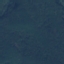
Land use / land cover class: Forest